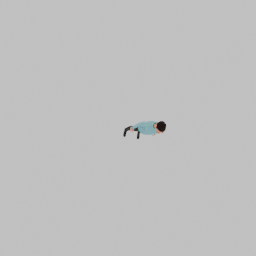
Label: people